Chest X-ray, AP view. Patient: 12 years old, sex F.
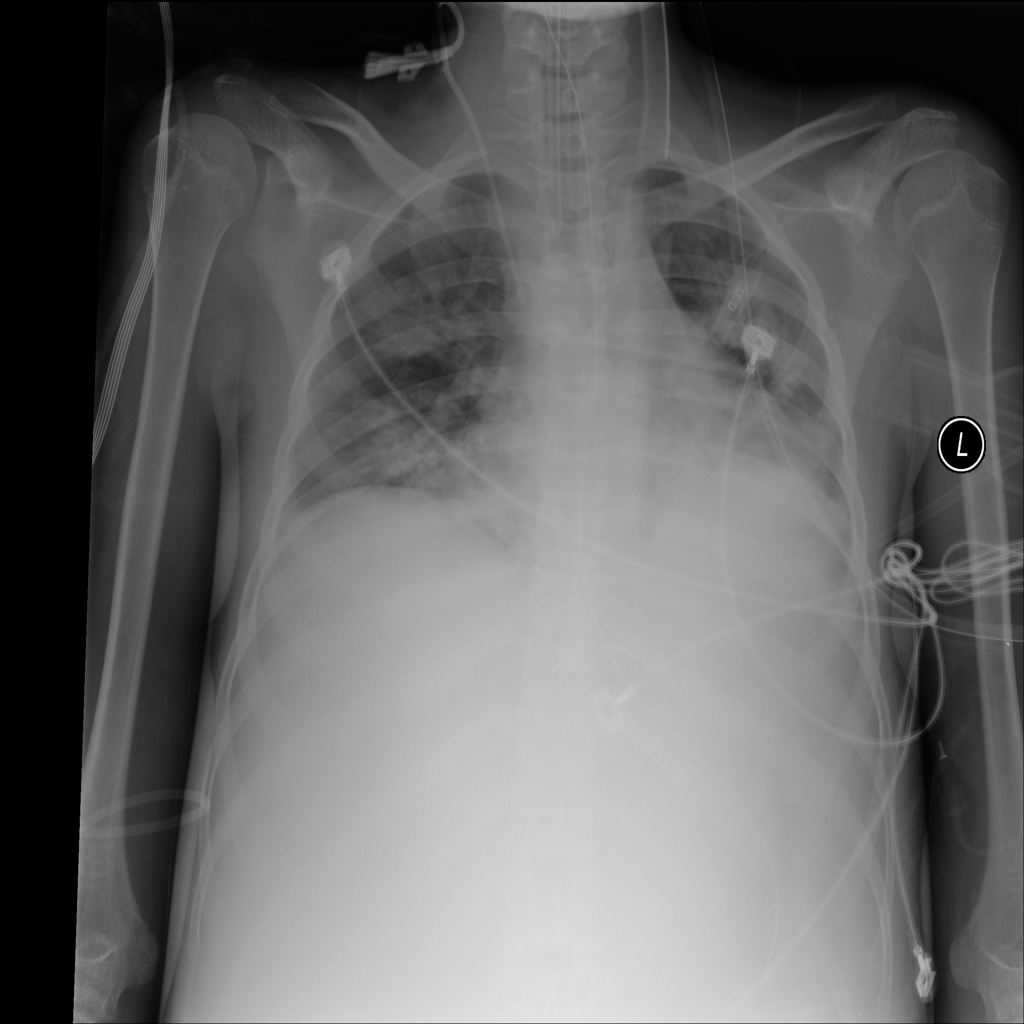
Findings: Atelectasis